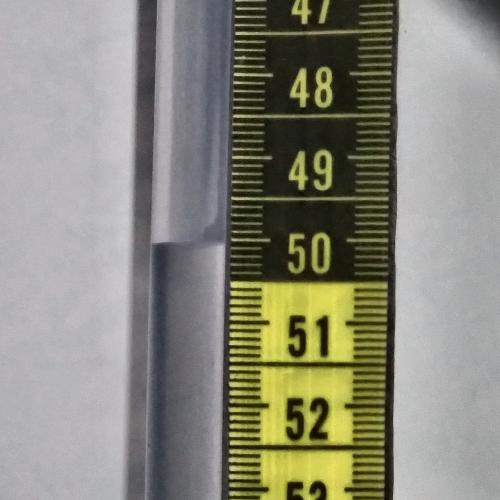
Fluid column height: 50.1 cm